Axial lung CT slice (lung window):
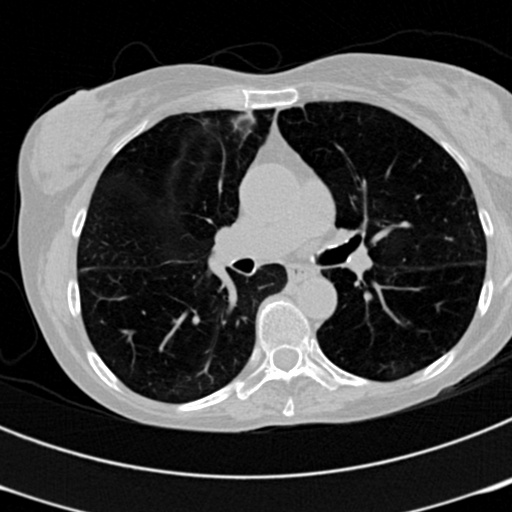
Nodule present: no